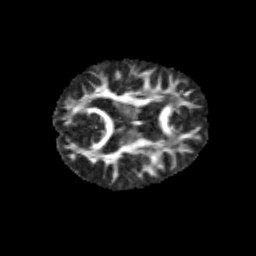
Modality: FA
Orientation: axial
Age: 11
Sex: male
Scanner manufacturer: siemens
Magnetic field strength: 3 T
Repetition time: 3.8 s
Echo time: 0.07 s